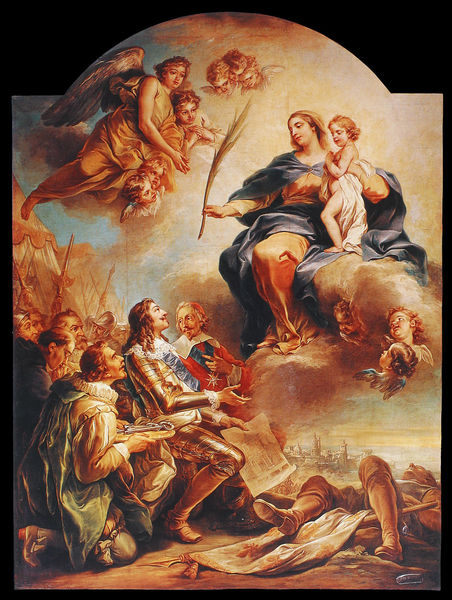
Titel: Das Gelübde Ludwigs des XIII.
Künstler: Carle Van Loo
Standort: Paris, Notre-Dame des Victoires (EU - F)
Schlagwörter: flügel, gemälde, himmel, mann, wolken, stadt, wolke, bart, spitze, bild, adel, kind, engel, schärpe, papier, liegen, ähre, soldaten, palme, palmwedel, zweig, knien, orden, stiefel, beten, ritter, rüstung, brief, krieger, lanzen, heilige, schlüssel, putten, maria, madonna, bitten, zelt, zelte, jesi